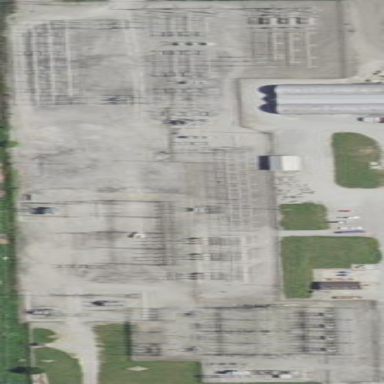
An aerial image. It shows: Power substation with transmission level designation. It is enclosed by fence.